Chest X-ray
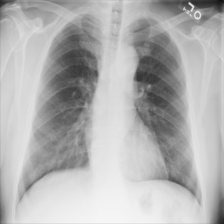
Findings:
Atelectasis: negative
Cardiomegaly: negative
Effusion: negative
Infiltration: negative
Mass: negative
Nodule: negative
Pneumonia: negative
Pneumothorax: negative
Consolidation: negative
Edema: negative
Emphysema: negative
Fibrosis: negative
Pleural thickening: negative
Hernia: negative